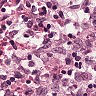
Metastatic tissue present: no